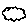
Label: cloud